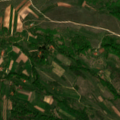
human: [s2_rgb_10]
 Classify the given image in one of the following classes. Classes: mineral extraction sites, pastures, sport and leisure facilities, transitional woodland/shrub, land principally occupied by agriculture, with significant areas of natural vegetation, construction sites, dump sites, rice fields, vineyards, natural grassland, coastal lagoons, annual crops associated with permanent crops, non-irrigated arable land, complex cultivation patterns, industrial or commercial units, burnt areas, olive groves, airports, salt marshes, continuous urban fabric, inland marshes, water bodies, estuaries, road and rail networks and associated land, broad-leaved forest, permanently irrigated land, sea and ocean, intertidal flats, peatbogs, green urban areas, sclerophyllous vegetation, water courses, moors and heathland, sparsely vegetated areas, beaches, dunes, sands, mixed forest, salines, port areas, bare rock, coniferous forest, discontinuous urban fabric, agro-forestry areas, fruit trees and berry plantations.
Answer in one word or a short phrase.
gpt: pastures, complex cultivation patterns, land principally occupied by agriculture, with significant areas of natural vegetation